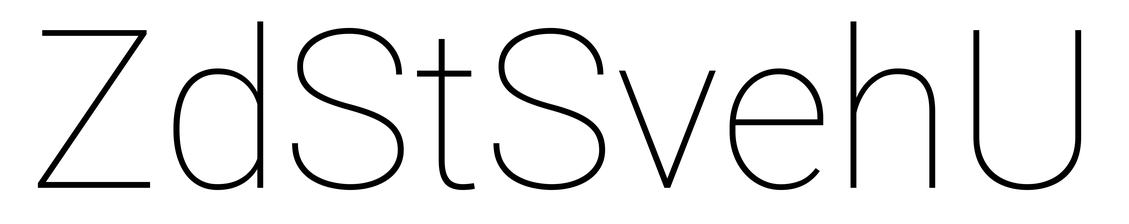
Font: Roboto_Thin